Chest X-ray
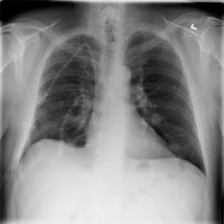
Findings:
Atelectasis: positive
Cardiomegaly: negative
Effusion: negative
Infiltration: negative
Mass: negative
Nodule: positive
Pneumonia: negative
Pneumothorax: negative
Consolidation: negative
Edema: negative
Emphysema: negative
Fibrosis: negative
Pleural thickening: negative
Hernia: negative